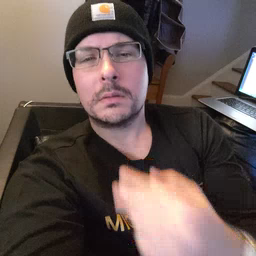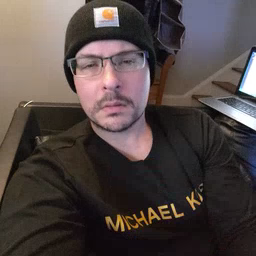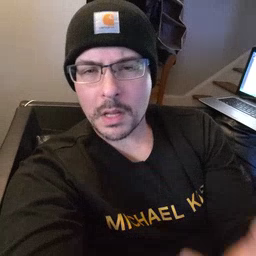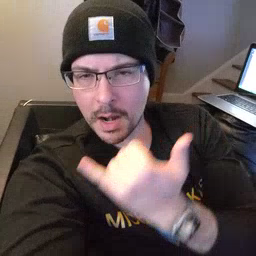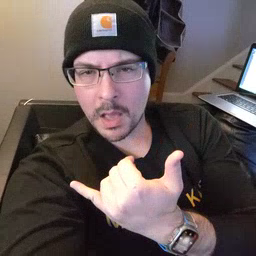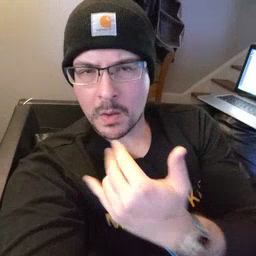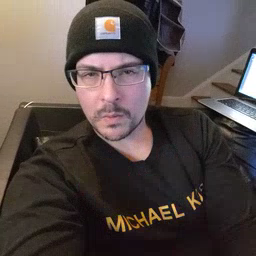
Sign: now